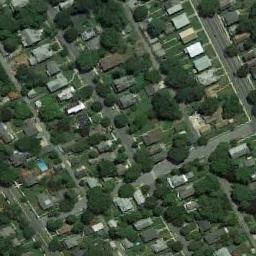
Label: dense_residential